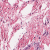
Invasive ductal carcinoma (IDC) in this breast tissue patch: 0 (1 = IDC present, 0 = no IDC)